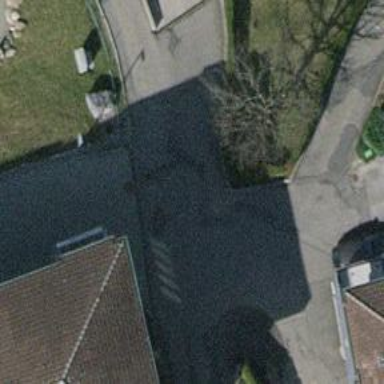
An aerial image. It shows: Residential road with asphalt surface.